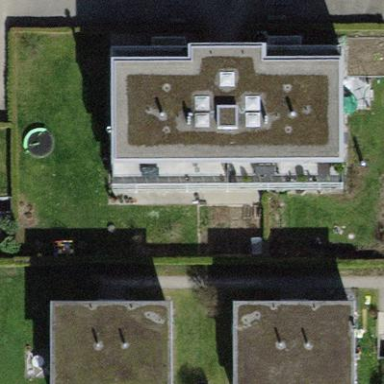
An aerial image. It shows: Building with flat roof.